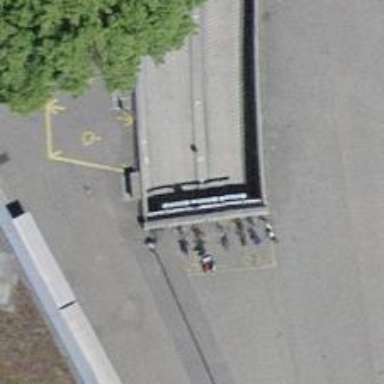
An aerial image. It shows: Paved parking entrance.